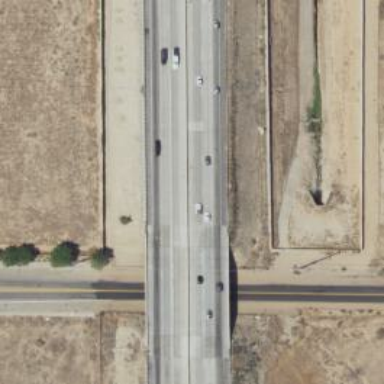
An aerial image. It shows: Bridge over motorway.